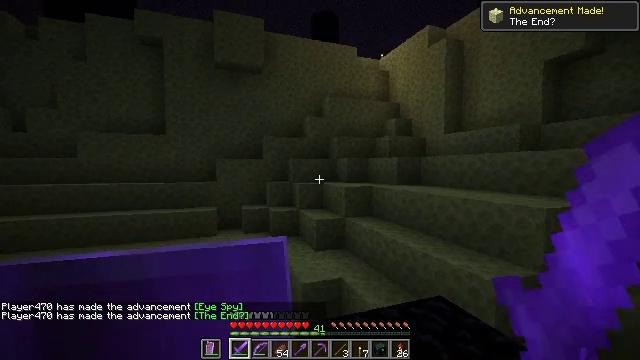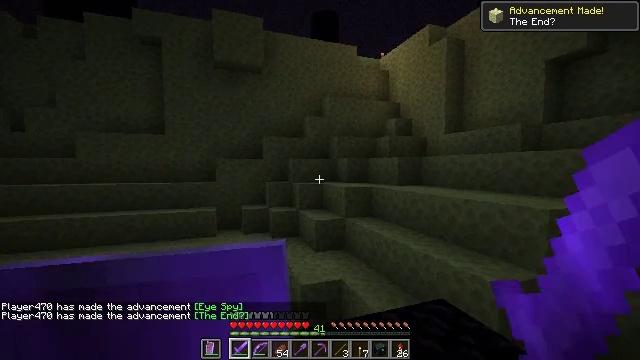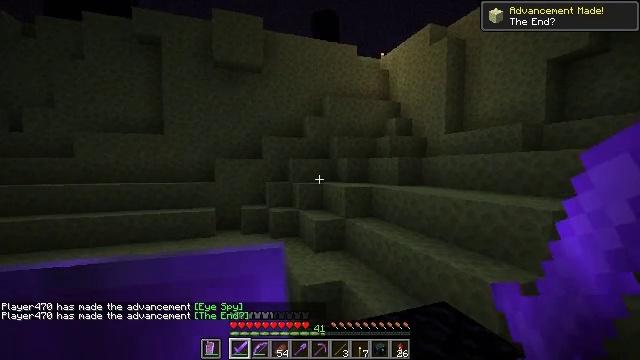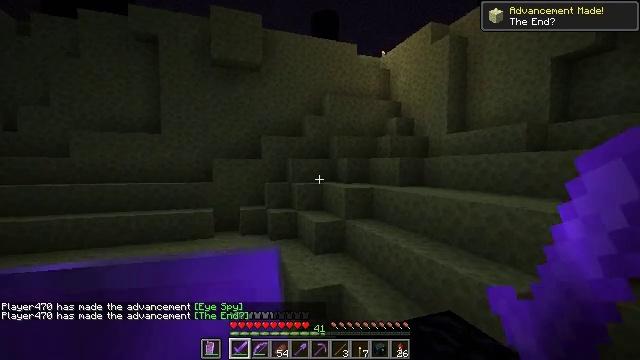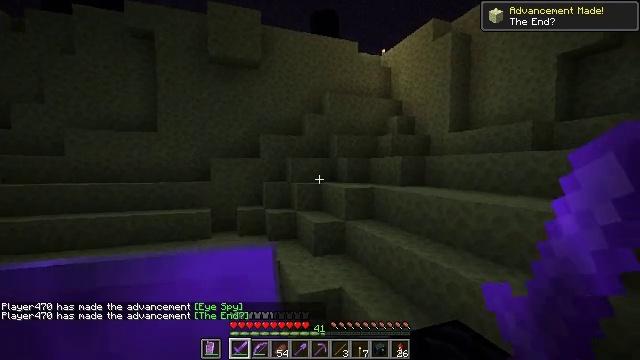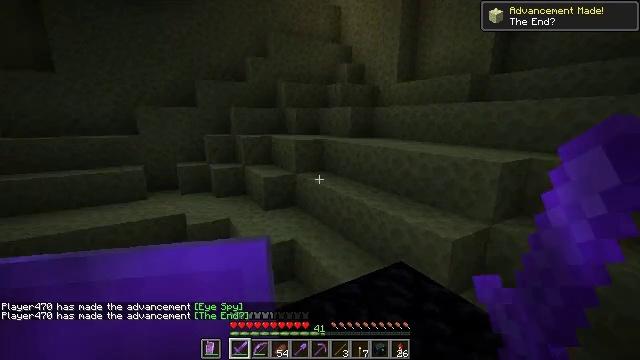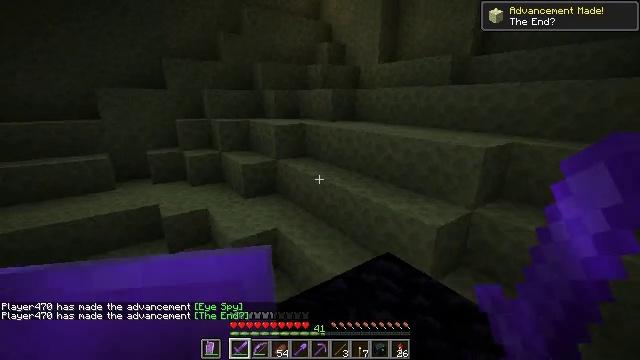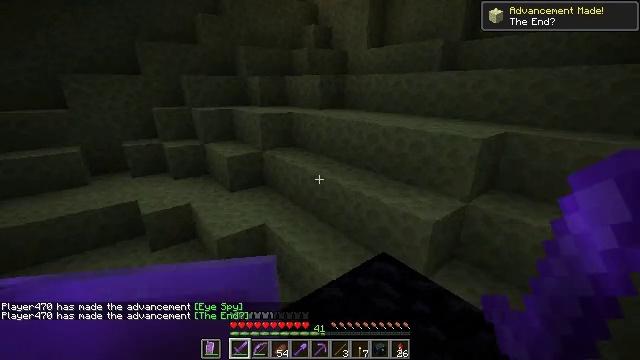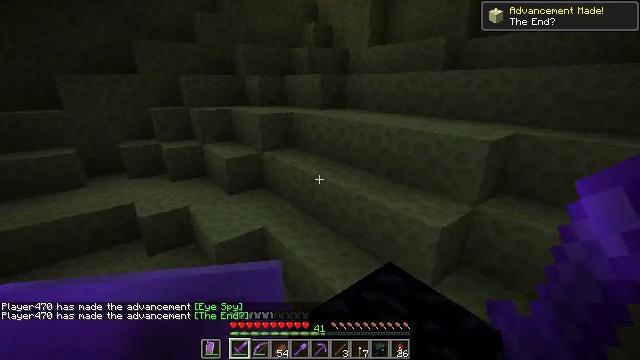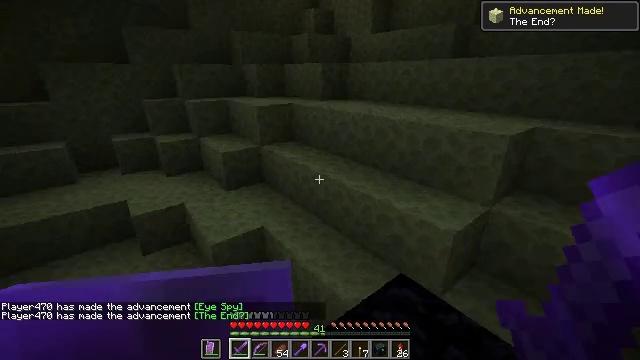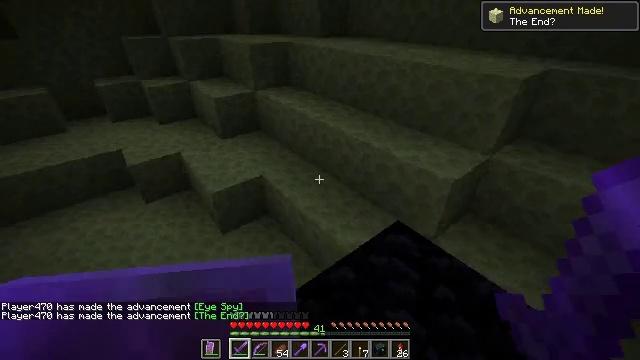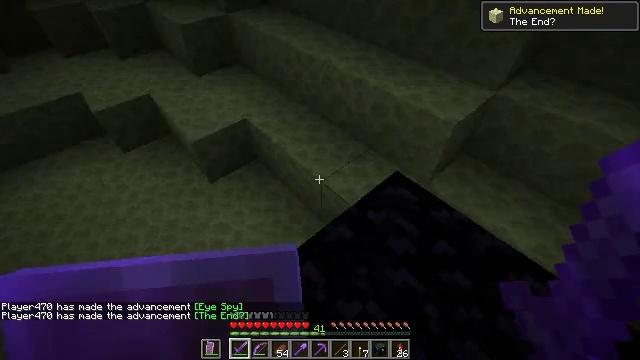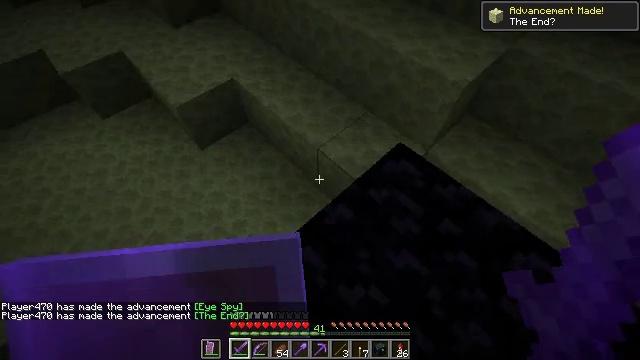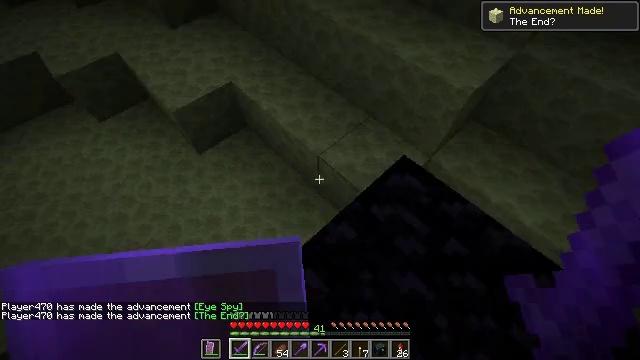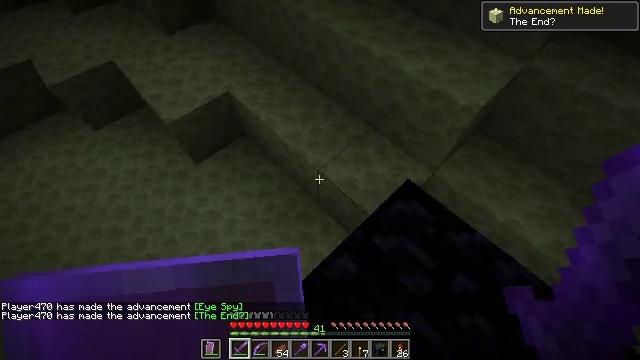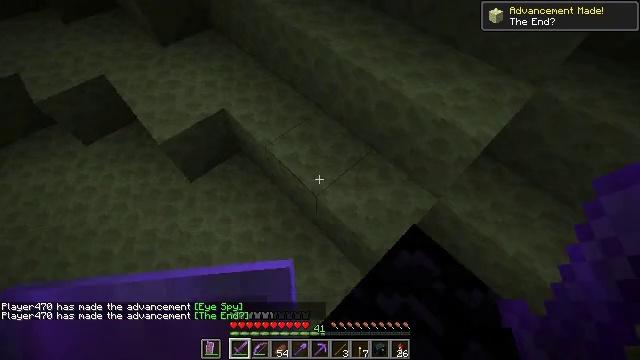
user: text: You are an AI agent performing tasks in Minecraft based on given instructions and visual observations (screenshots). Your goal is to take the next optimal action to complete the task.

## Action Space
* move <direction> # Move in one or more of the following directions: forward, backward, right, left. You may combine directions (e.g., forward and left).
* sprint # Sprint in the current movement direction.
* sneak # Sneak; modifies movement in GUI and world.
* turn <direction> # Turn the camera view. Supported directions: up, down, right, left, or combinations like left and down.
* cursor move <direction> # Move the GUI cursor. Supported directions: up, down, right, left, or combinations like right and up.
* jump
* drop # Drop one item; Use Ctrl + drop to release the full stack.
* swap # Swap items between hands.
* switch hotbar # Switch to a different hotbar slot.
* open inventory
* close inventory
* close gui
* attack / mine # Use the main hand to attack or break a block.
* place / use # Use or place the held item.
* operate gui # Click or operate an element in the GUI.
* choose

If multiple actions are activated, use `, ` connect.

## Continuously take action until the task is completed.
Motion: motion action
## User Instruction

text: Gather obsidian from a lava source.
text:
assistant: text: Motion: move forward
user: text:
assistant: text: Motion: move forward
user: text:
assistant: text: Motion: move forward
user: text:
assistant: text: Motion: move forward
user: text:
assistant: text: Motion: move forward, turn right and down
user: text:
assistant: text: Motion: move forward, turn right and down
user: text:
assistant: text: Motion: move forward, turn right and down
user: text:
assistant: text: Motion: move forward
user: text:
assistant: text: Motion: move forward, turn down
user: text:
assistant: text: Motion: move forward, turn down
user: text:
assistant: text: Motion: move forward, turn right and down
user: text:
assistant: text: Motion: move forward, turn right and down
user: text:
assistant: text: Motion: move forward
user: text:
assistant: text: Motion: move forward
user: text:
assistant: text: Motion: move forward
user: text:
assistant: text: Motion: move forward, sprint
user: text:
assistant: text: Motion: move forward, sprint
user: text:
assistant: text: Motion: move forward, sprint, jump
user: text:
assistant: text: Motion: move forward, sprint, jump
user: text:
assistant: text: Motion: move forward, sprint, jump
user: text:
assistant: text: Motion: move forward, sprint, jump
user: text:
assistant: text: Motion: move forward, sprint, turn left and up
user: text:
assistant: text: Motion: move forward, sprint, turn left and up
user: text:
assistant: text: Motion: move forward, sprint, turn left and up
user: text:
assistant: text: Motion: move forward, sprint, turn left and up
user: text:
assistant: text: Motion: move forward, sprint, turn up
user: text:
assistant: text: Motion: move forward, sprint
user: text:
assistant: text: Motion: move forward, sprint, turn up
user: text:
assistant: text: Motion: move forward, sprint, turn up
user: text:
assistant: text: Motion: move forward, sprint, turn left and up, jump